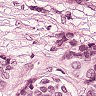
Metastatic tissue present: yes